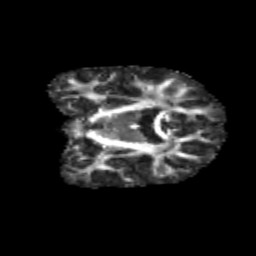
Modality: FA
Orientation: coronal
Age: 10
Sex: male
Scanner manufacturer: siemens
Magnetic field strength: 3 T
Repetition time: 3.8 s
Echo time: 0.07 s